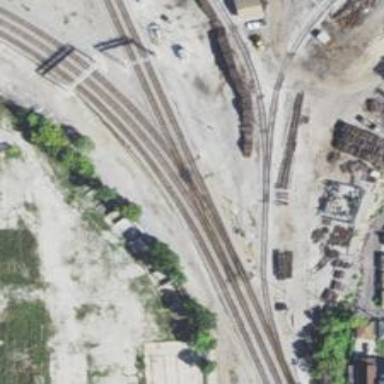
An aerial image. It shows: Railway crossing.